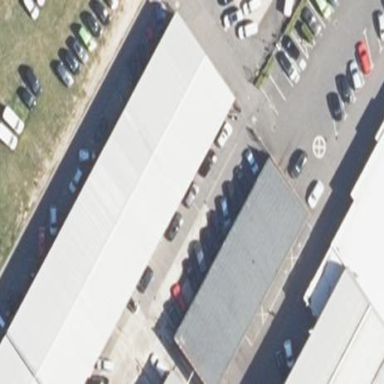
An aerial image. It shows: Commercial building.